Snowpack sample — Loveland Pass, Silver Plume, Colorado, USA (2/11/26, 12:00 PM MST)
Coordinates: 39.663, -105.886
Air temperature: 35 °F
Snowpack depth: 82 cm
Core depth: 40 cm
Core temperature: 23 °F
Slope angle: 13°, slope face: 12°
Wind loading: high
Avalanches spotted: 1
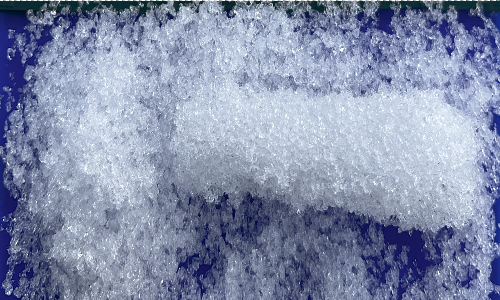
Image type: core
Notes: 1 small avalanche spotted on the north side of the bowl, lots of wind loading